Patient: sex F, age 65
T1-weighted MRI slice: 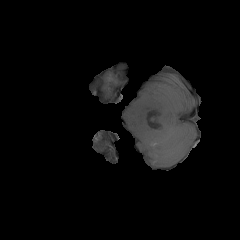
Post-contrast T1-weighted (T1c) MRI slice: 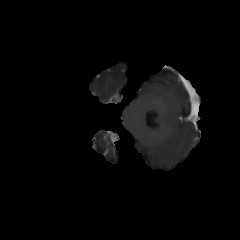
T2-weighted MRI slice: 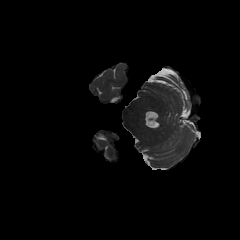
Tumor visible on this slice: no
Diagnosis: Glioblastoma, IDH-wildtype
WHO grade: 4